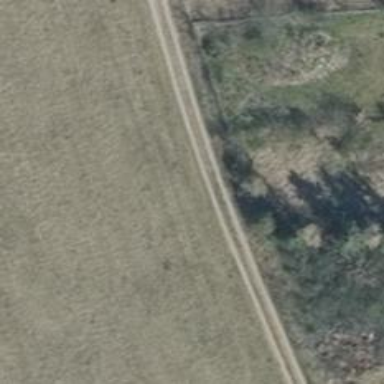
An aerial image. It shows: Gravel track with grade3 tracktype.